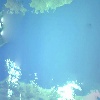
Label: water